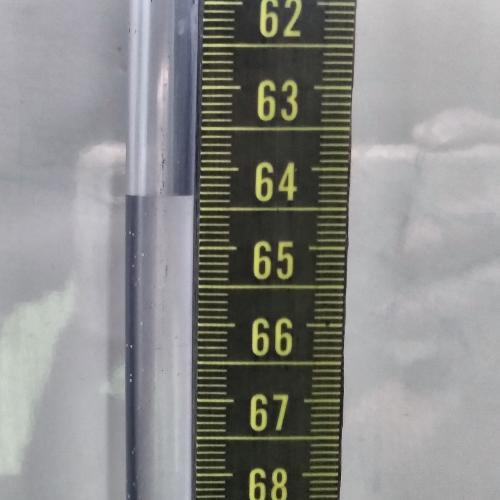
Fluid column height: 64.3 cm